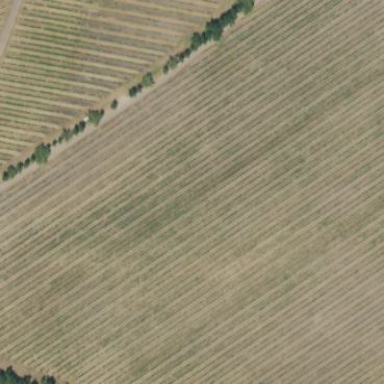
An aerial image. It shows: Vineyard growing grapes.